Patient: sex F, age 60
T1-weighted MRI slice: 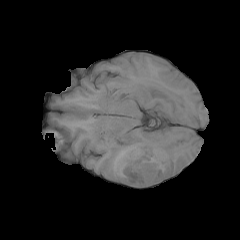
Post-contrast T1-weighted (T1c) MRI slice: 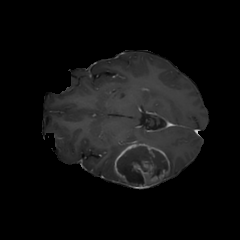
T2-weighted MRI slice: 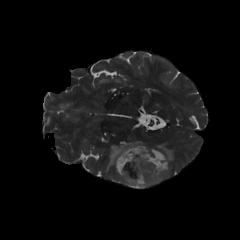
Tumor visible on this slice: yes
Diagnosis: Glioblastoma, IDH-wildtype
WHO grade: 4